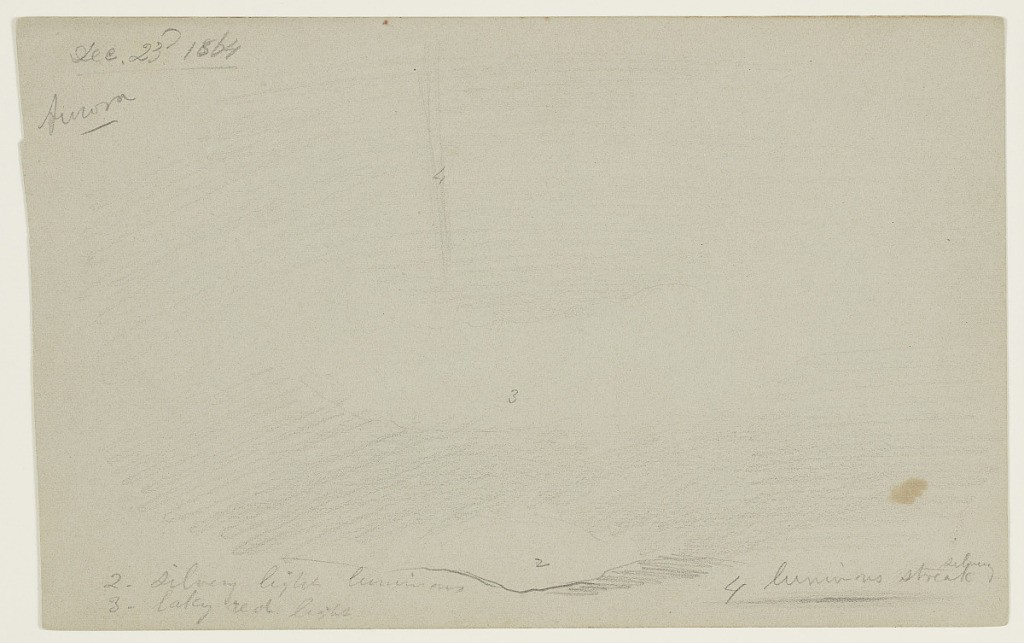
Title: Aurora over the Hudson Valley, New York
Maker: Frederic Edwin Church, American, 1826–1900
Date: December 23, 1864
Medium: Graphite on gray wove paper
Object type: Drawing
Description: Atmosphere and landscape sketch showing a view of the aurora borealis, also known as the Northern Lights, over the Hudson River Valley, as seen from the artist's property in Hudson, New York. Along the lower margin at center, the top of a hill or mountain ridge is briefly visible. Above, colors in the sky are rendered through subtle gradations in the graphite shading. At upper center, a vertical column of luminous light visibly streaks through the night sky.